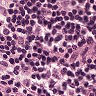
Metastatic tissue present: no